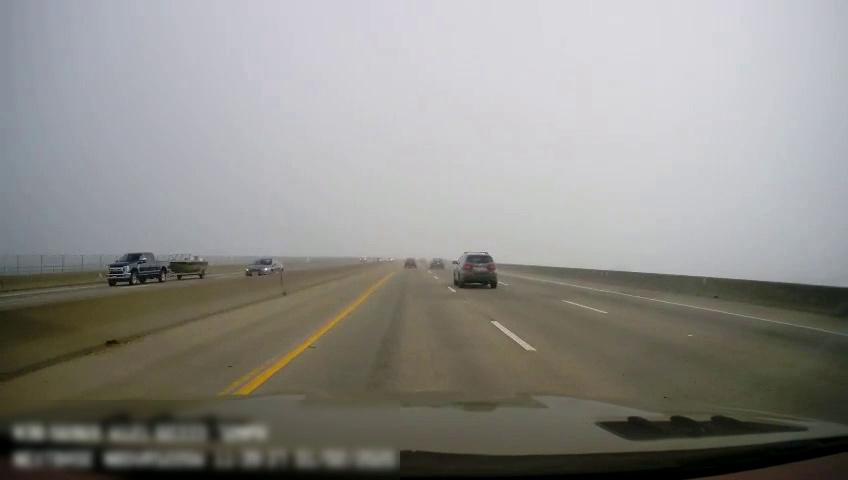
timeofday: Day
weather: Cloudy
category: Drivable Space
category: Drivable Space
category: Vehicles | Other LV
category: Vehicles | Truck
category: Vehicles | Car
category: Vehicles | Car
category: Vehicles | SUV
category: Vehicles | Car
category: Lanes | Current Lane
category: Lanes | Current Lane
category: Lanes | Alternate Lane
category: Lanes | Alternate Lane
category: Lanes | Alternate Lane
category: Lanes | Opposite Lane
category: Lanes | Opposite Lane